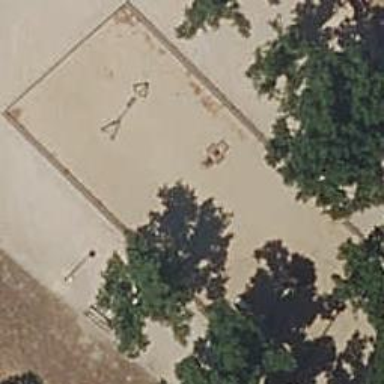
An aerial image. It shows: Playground area for leisure land.